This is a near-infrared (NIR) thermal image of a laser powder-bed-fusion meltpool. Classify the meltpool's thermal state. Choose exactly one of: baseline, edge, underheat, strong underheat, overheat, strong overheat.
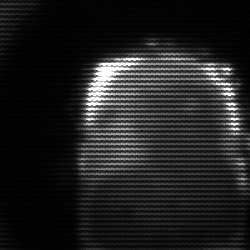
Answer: baseline